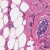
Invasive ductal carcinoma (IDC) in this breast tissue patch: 0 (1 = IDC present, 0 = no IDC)